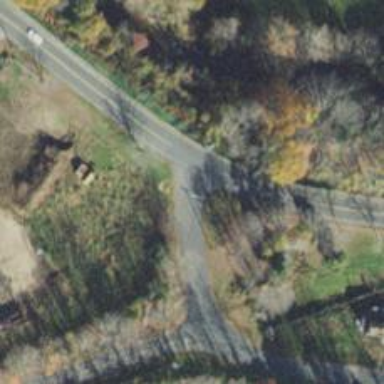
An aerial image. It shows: Stop road.